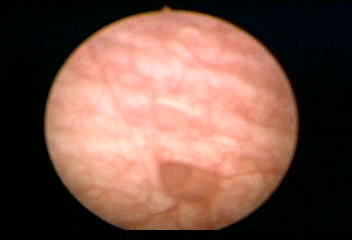
Modality: WLC
Class: Normal mucosa
Bladder cancer association: No